Current action and preconditions to check: trajectory_clear

Your task: For each precondition in the list above, predict whether it will hold at this action.

Consider the current scene as observed from the mobile robot's camera, and analyze the predicted future states of all dynamic agents (e.g., people, animals, vehicles, or any moving entities) within the NEXT SECOND.

IMPORTANT: Only answer "very likely" if you are absolutely certain—based on strong, clear evidence—that a dynamic agent will violate the precondition in the predicted future state. Do NOT answer "very likely" for unlikely, ambiguous, or low-probability risks.

Ask yourself for each precondition: Is there a high probability, with clear and convincing evidence, that the predicted future states of any dynamic agent will interfere with the predicted future state of the currently executing action within the NEXT SECOND, causing that precondition to fail?

Assess the risk level based on these predictions. Use "likely" or "very likely" if motions create a clear risk of interference.

Use "neutral" or "improbable" if agents are nearby but their predicted paths are clearly diverging or non-conflicting.

Failure Risk Categories: "very improbable", "improbable", "neutral", "likely", "very likely"

Answer Format: Output ONLY the probability_of_failure value from these categories: "very improbable", "improbable", "neutral", "likely", "very likely"

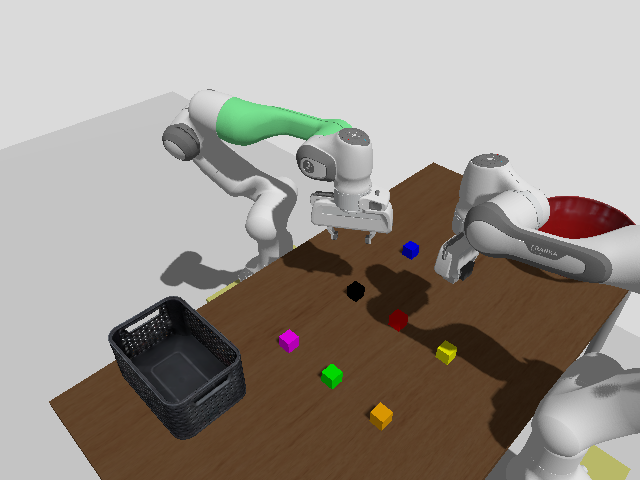

Answer: improbable